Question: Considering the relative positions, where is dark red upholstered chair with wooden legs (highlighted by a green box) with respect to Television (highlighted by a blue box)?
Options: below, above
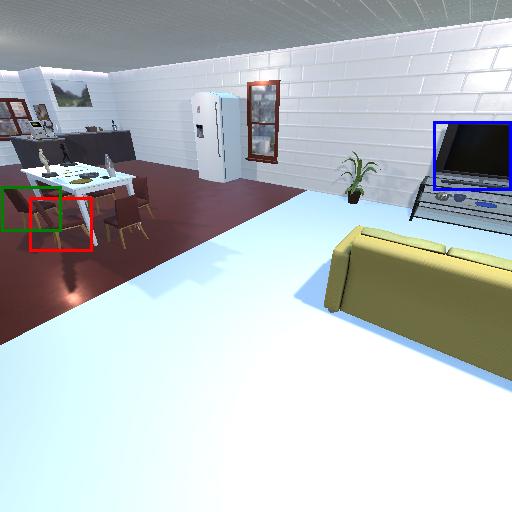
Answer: below